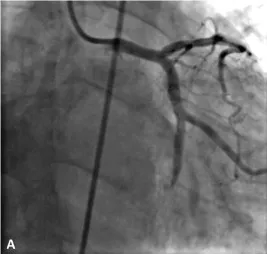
Coronary angiogram images. . (
A) The intra-stent thrombosis of the circumflex coronary artery.
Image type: radiology (x_ray)